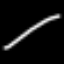
Label: line